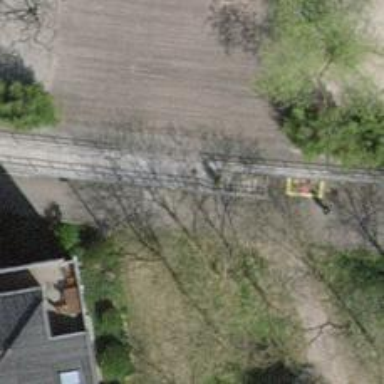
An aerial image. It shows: Retaining wall.